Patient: sex F, age 69
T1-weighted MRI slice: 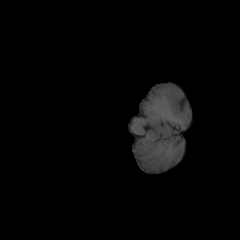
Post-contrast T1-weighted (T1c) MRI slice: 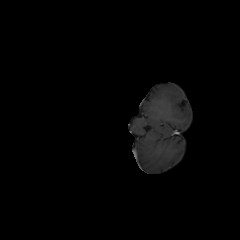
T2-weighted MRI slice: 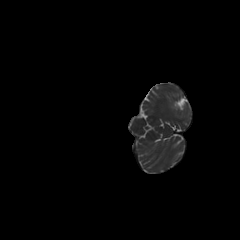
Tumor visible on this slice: no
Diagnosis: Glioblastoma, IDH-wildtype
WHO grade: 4